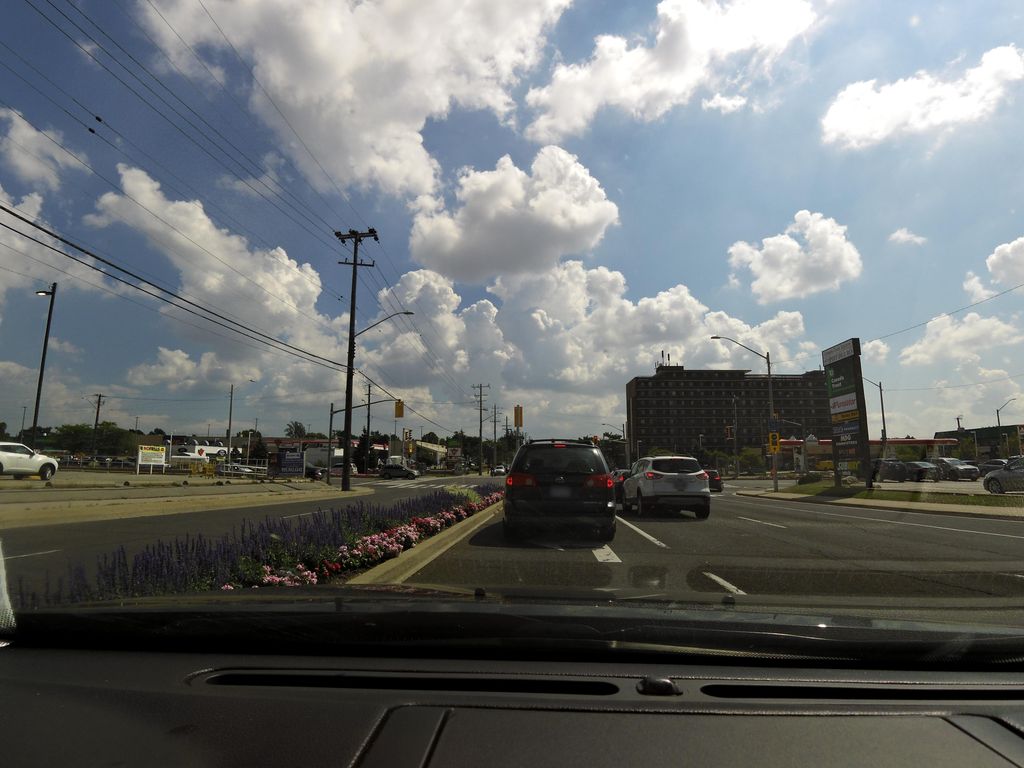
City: hamilton